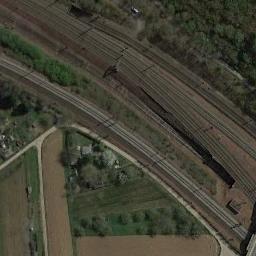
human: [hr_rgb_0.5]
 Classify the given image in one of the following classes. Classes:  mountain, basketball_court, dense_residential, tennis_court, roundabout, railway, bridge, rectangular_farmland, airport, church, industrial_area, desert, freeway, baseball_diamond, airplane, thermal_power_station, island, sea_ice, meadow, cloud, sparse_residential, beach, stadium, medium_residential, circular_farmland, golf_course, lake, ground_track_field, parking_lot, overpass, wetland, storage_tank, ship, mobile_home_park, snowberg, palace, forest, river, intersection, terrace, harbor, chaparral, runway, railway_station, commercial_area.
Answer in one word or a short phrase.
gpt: railway